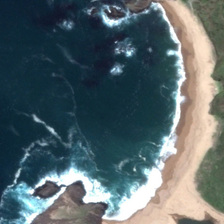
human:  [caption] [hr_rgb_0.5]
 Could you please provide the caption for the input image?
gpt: yellow ribbon beach is between green trees and dark green ocean with white waves .

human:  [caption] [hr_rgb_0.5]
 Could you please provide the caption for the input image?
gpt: yellow ribbon beach is between green trees and dark green ocean with white waves .

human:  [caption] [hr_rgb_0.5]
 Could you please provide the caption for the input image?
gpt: yellow ribbon beach is between green trees and dark green ocean with white waves .

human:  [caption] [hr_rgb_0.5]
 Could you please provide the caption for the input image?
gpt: yellow ribbon beach is between green trees and dark green ocean with white waves .

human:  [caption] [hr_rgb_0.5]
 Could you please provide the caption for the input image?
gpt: yellow ribbon beach is between green trees and dark green ocean with white waves .